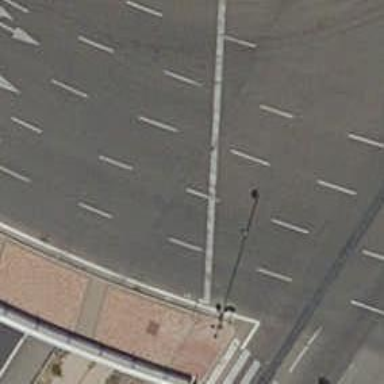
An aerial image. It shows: Road with traffic signals.